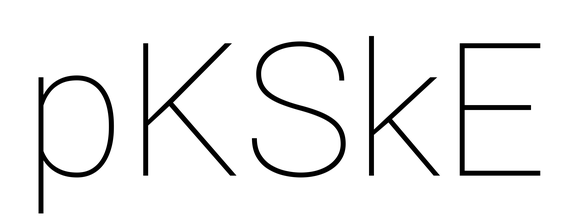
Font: Roboto_Thin